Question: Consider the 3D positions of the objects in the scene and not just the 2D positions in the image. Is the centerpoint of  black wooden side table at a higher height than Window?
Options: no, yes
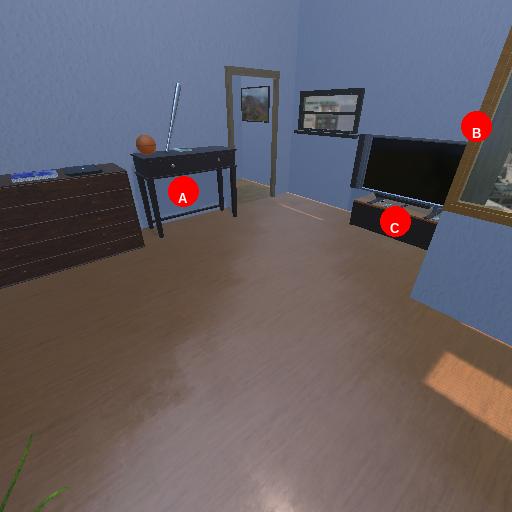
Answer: no